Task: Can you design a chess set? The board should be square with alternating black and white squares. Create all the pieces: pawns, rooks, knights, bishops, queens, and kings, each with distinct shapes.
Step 303:
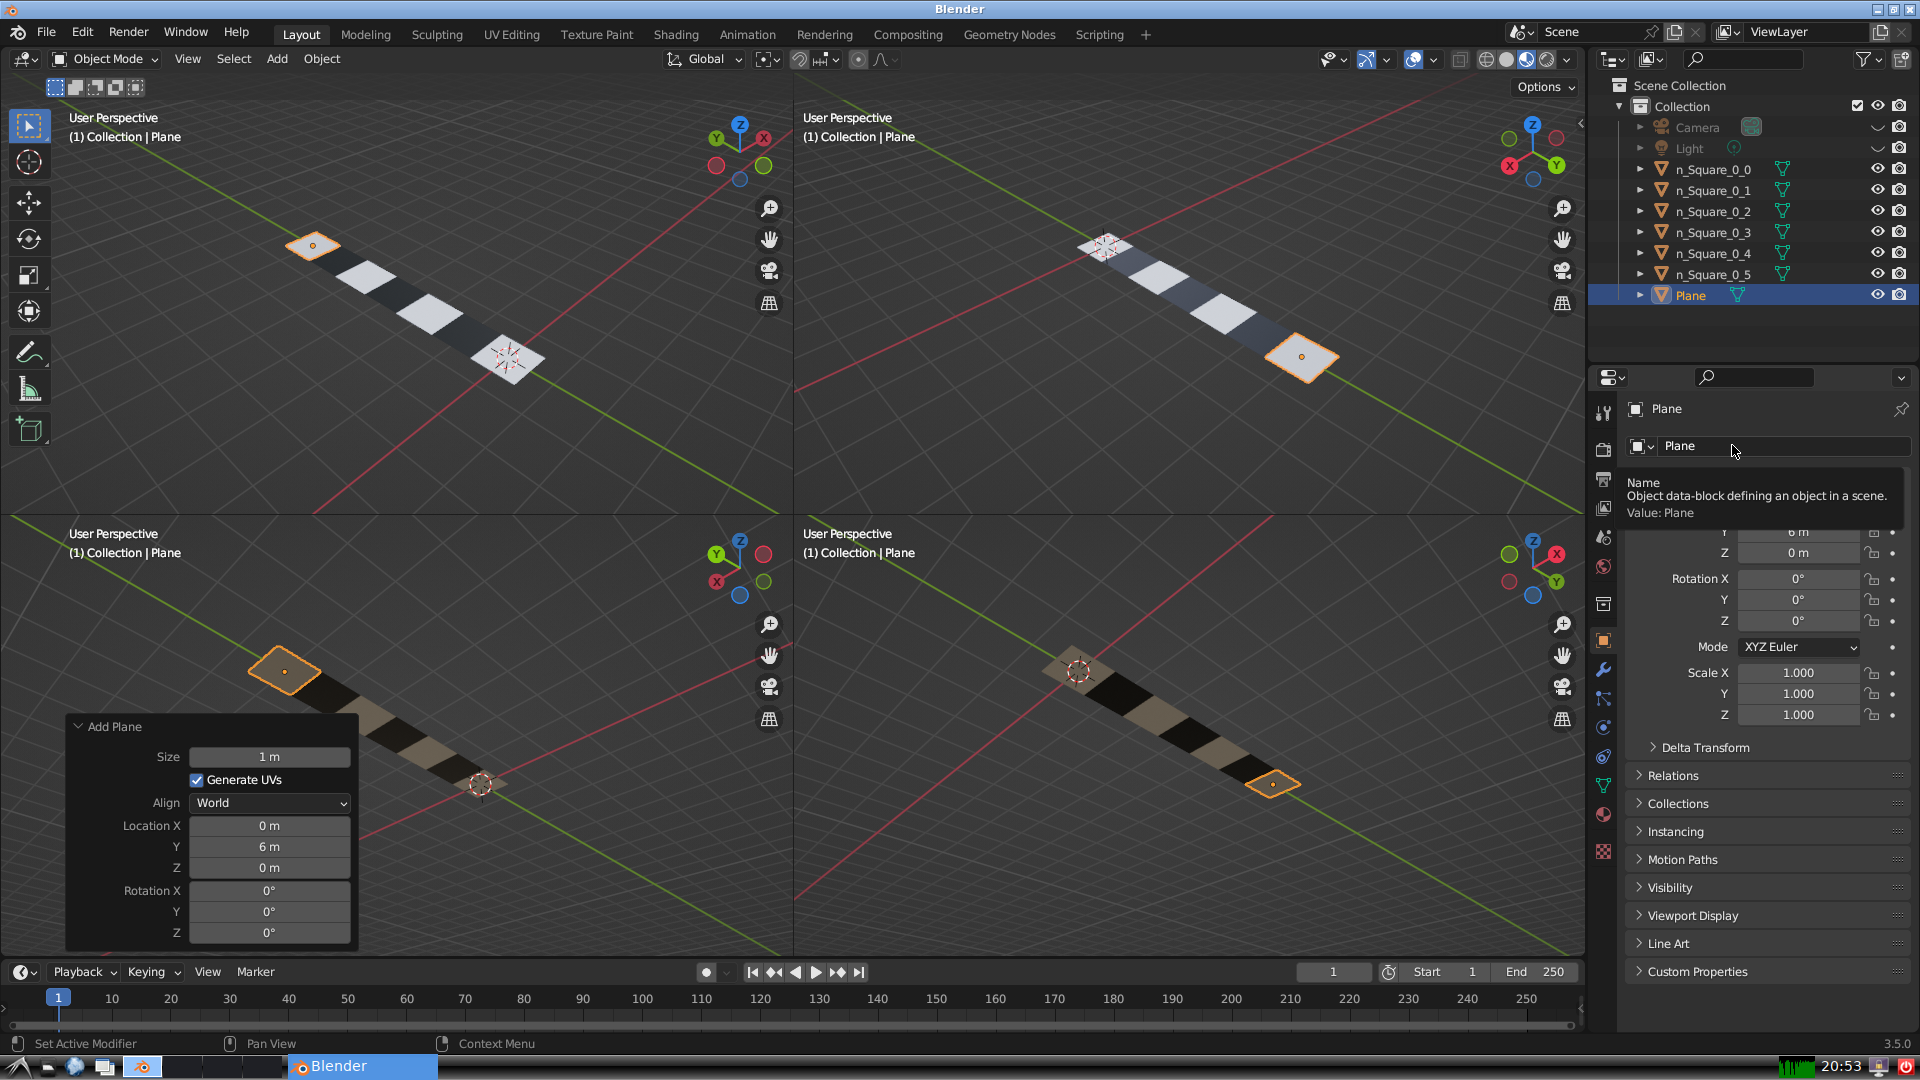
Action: click: no